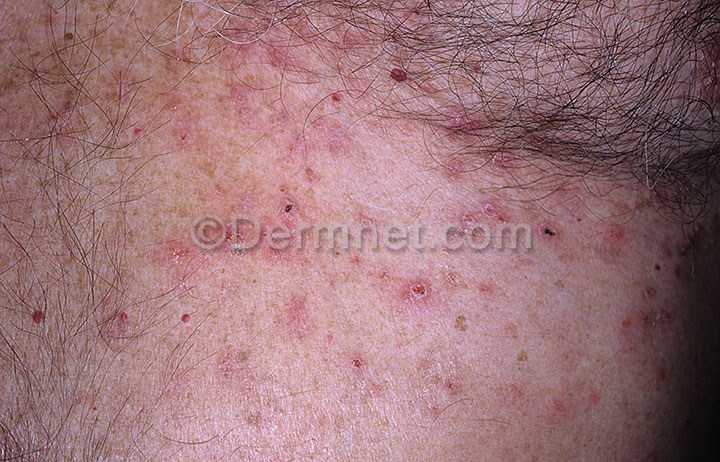
Disease: Bullous Disease Photos